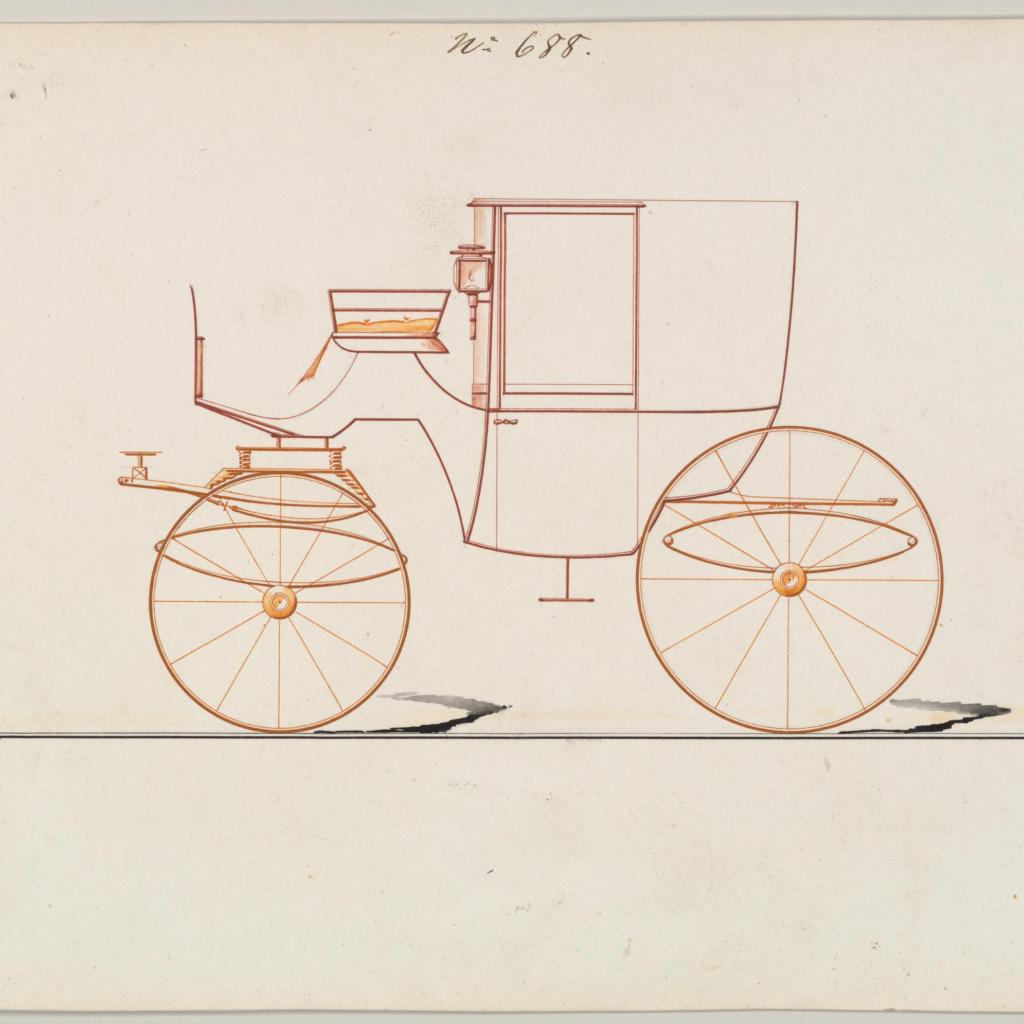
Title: Design for Coupé, no. 688
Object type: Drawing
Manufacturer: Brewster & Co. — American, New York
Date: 1850–70
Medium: Watercolor and gouache
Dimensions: sheet: 6 1/8 x 8 7/8 in. (15.6 x 22.5 cm)
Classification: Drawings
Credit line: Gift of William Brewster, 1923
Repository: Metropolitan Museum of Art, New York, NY